Question: I tried searching for what I was looking for, but I kept on finding things for css on internal divs.
Anyway, what I am trying to do is have two columns of divs be aligned with oneanother, with the right column always being aligned to the top of the left column. This is where I am drawing a blank, I can't seem to figure out how to do that.
The size of the left column is dynamic, so I can't use the :height property to keep things in order.
Here is what I am trying to do:

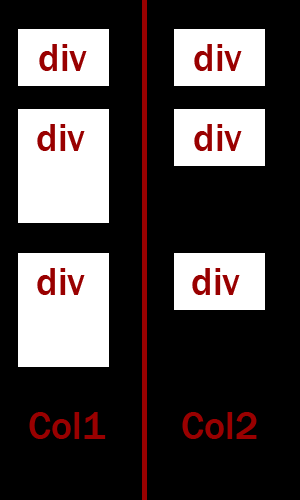
Answer: What you could do is, wrap the inline div within a transparent div. For Example:
'''
<div class="transparent-container">
<div class="inline-div">
</div>
<div class="inline-div">
</div>
<div class="clearfix"></div>
</div>
'''
### Here is a working JSFiddle